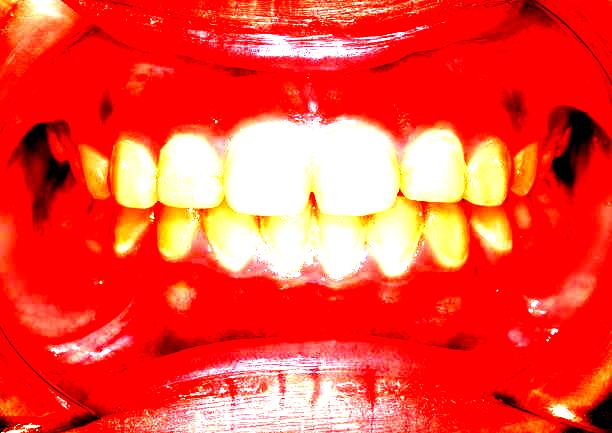
Condition: Gingivitis